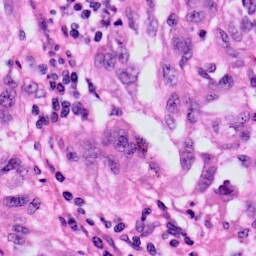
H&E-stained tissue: Skin